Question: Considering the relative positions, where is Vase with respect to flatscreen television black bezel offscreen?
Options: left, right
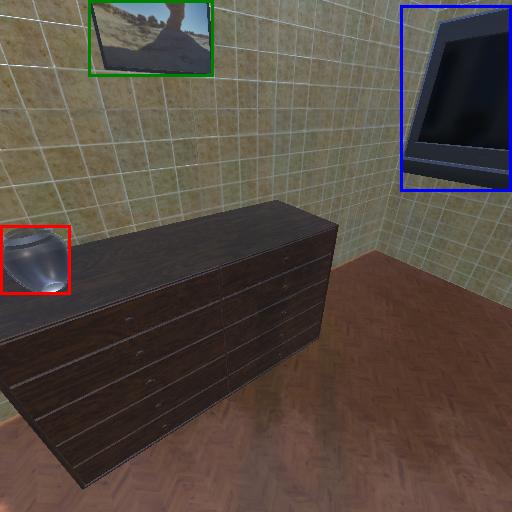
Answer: left